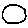
Label: circle